Question: I have no idea why this is happening, I followed the example posted <URL>
'''
class Song {
private:
// singletong
Song();
Song(Song const&); // don't implement
void operator = (Song const&); //don't implement
public:
// Singleton method
static Song &getInstance(){
static Song song;
return song;
}
};
'''
If I don't call the class, there's no problem. As soon as I call the Song class like this:
'''
Song::getInstance();
// also tried: Song &song = Song::getInstance();
'''
Xcode doesn't want to build the project anymore. I'm getting this error:

Any ideas why this is happening?
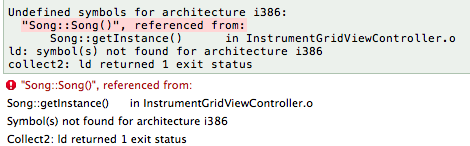
Answer: Your not implementing the constructor which has to exist since your instantiating an object in the 'getInstance()' function:
'''
static Song song;
'''
Either implement it inline (unprefered):
'''
private:
// singletong
Song() {
// Your implementation goes here
}
'''
Or implement it in a compilation unit (e.g Sound.cpp) (prefered):
'''
Song::Song(){
// Your implementation goes here
}
'''